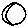
Label: moon